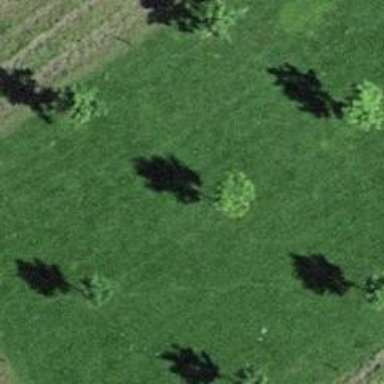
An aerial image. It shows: Agricultural area with deciduous broadleaved trees.